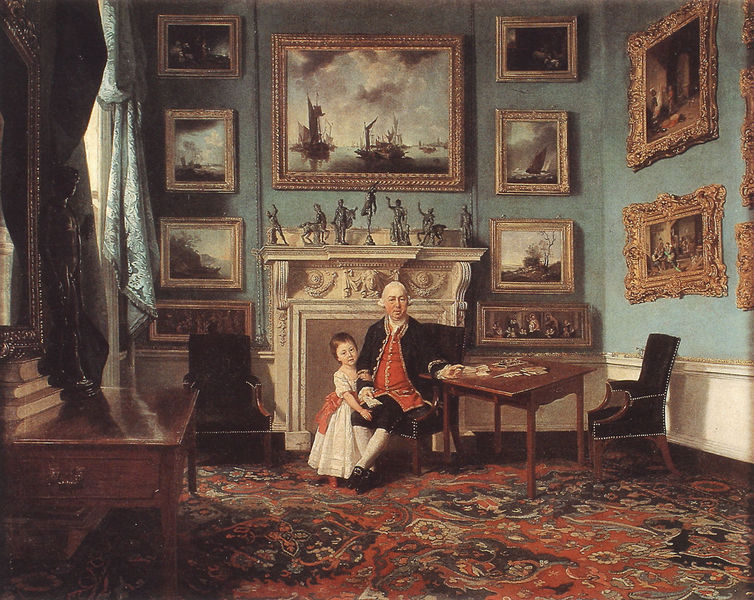
Titel: Sir Lawrence Dundas and his grandson in the pillar room at 19 Arlingtion Street
Schlagwörter: gemälde, mann, fenster, kleid, zimmer, rot, teppich, vorhang, kind, boote, kamin, reiter, bilder, bücher, figuren, weste, sekretär